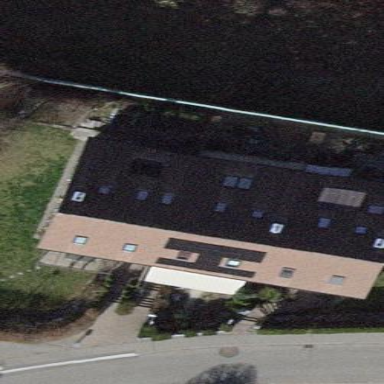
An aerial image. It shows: Terrace building with gabled roof.